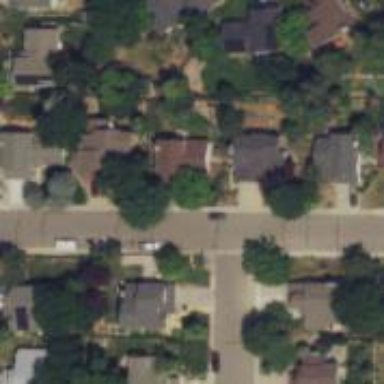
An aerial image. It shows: Residential road.